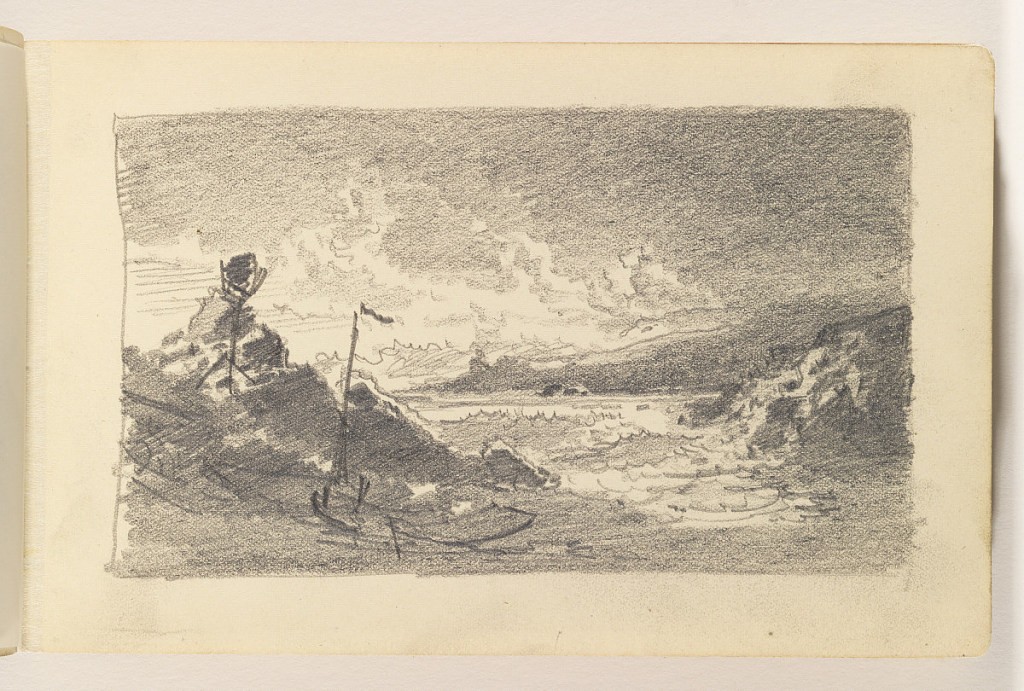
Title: Boats Sheltered by Rocks on Shore near Choppy Sea
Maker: William Trost Richards, American, 1833–1905
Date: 1885–90
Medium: Graphite on cream wove paper, bound
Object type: Sketchbook folio
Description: Boats in foreground at left, on beach, with a  large, black rock directly behind them. At right, choppy sea with rocks in middleground and a landmass in the distance.